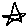
Label: star